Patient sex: M
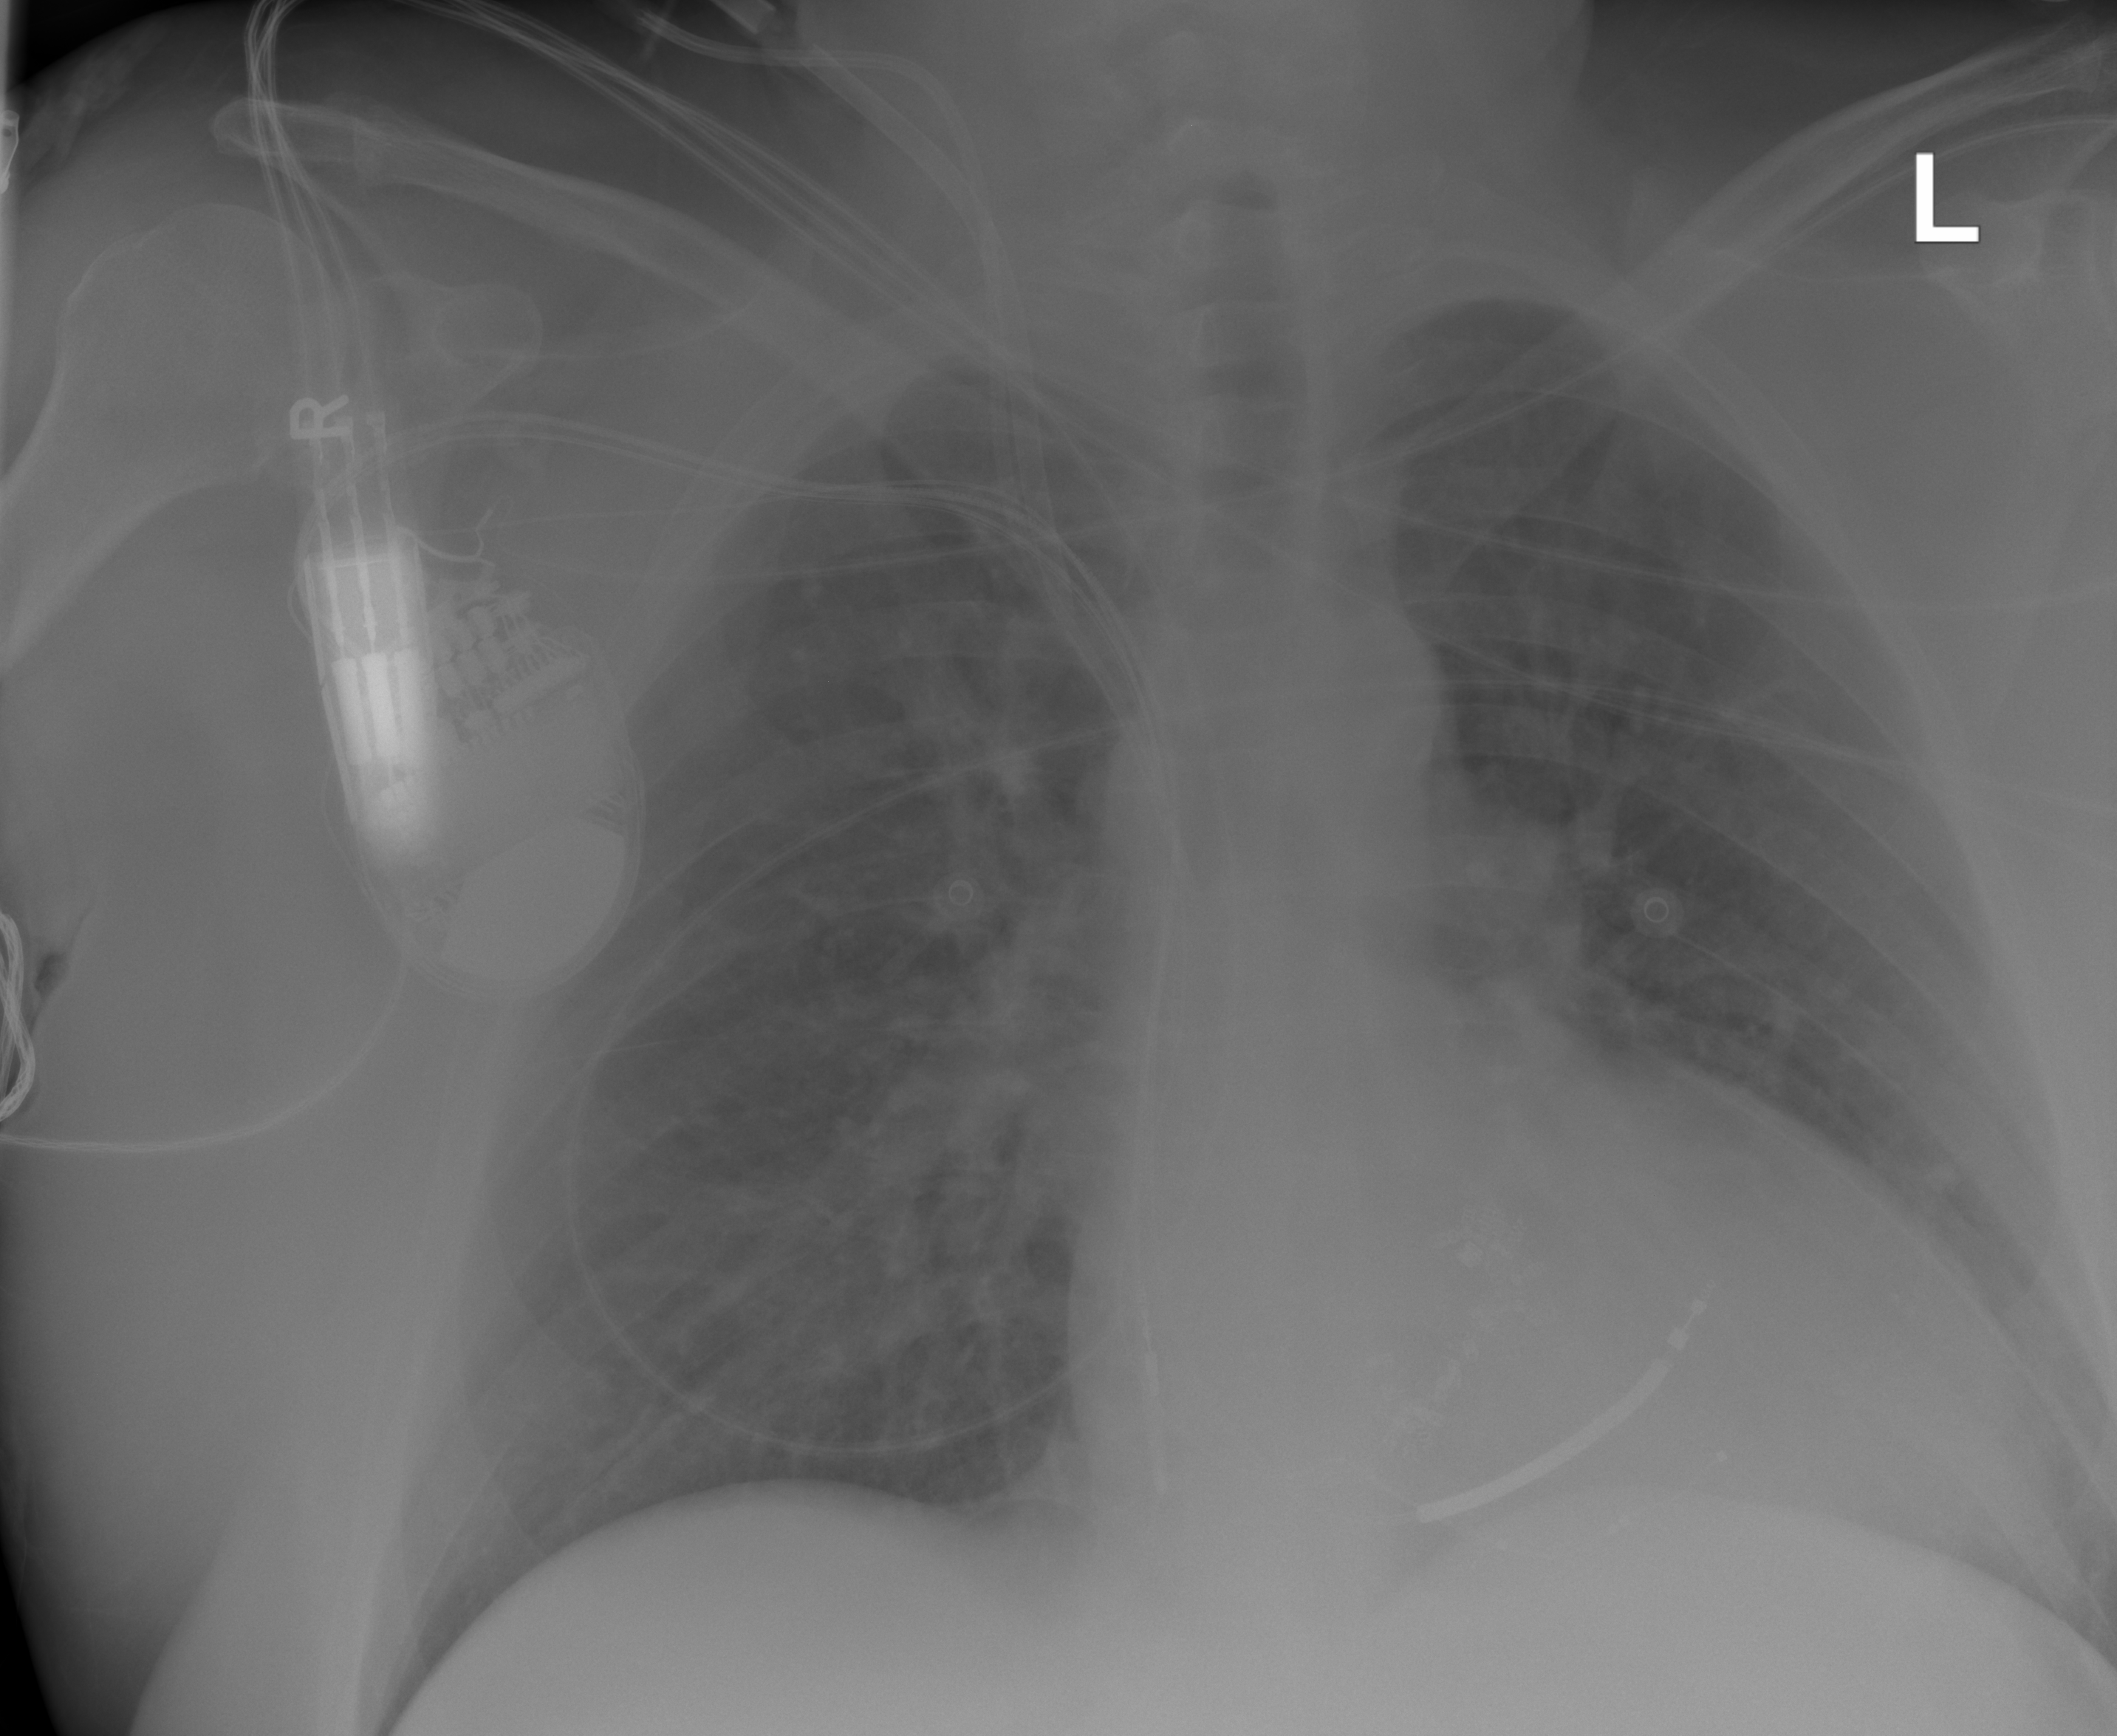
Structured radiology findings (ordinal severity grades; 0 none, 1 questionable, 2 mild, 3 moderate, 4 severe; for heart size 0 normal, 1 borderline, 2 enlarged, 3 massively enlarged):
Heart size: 2
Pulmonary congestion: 2
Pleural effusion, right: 0
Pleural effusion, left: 0
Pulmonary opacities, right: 0
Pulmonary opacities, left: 0
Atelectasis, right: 0
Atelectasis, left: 0